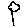
Label: flower